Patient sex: M
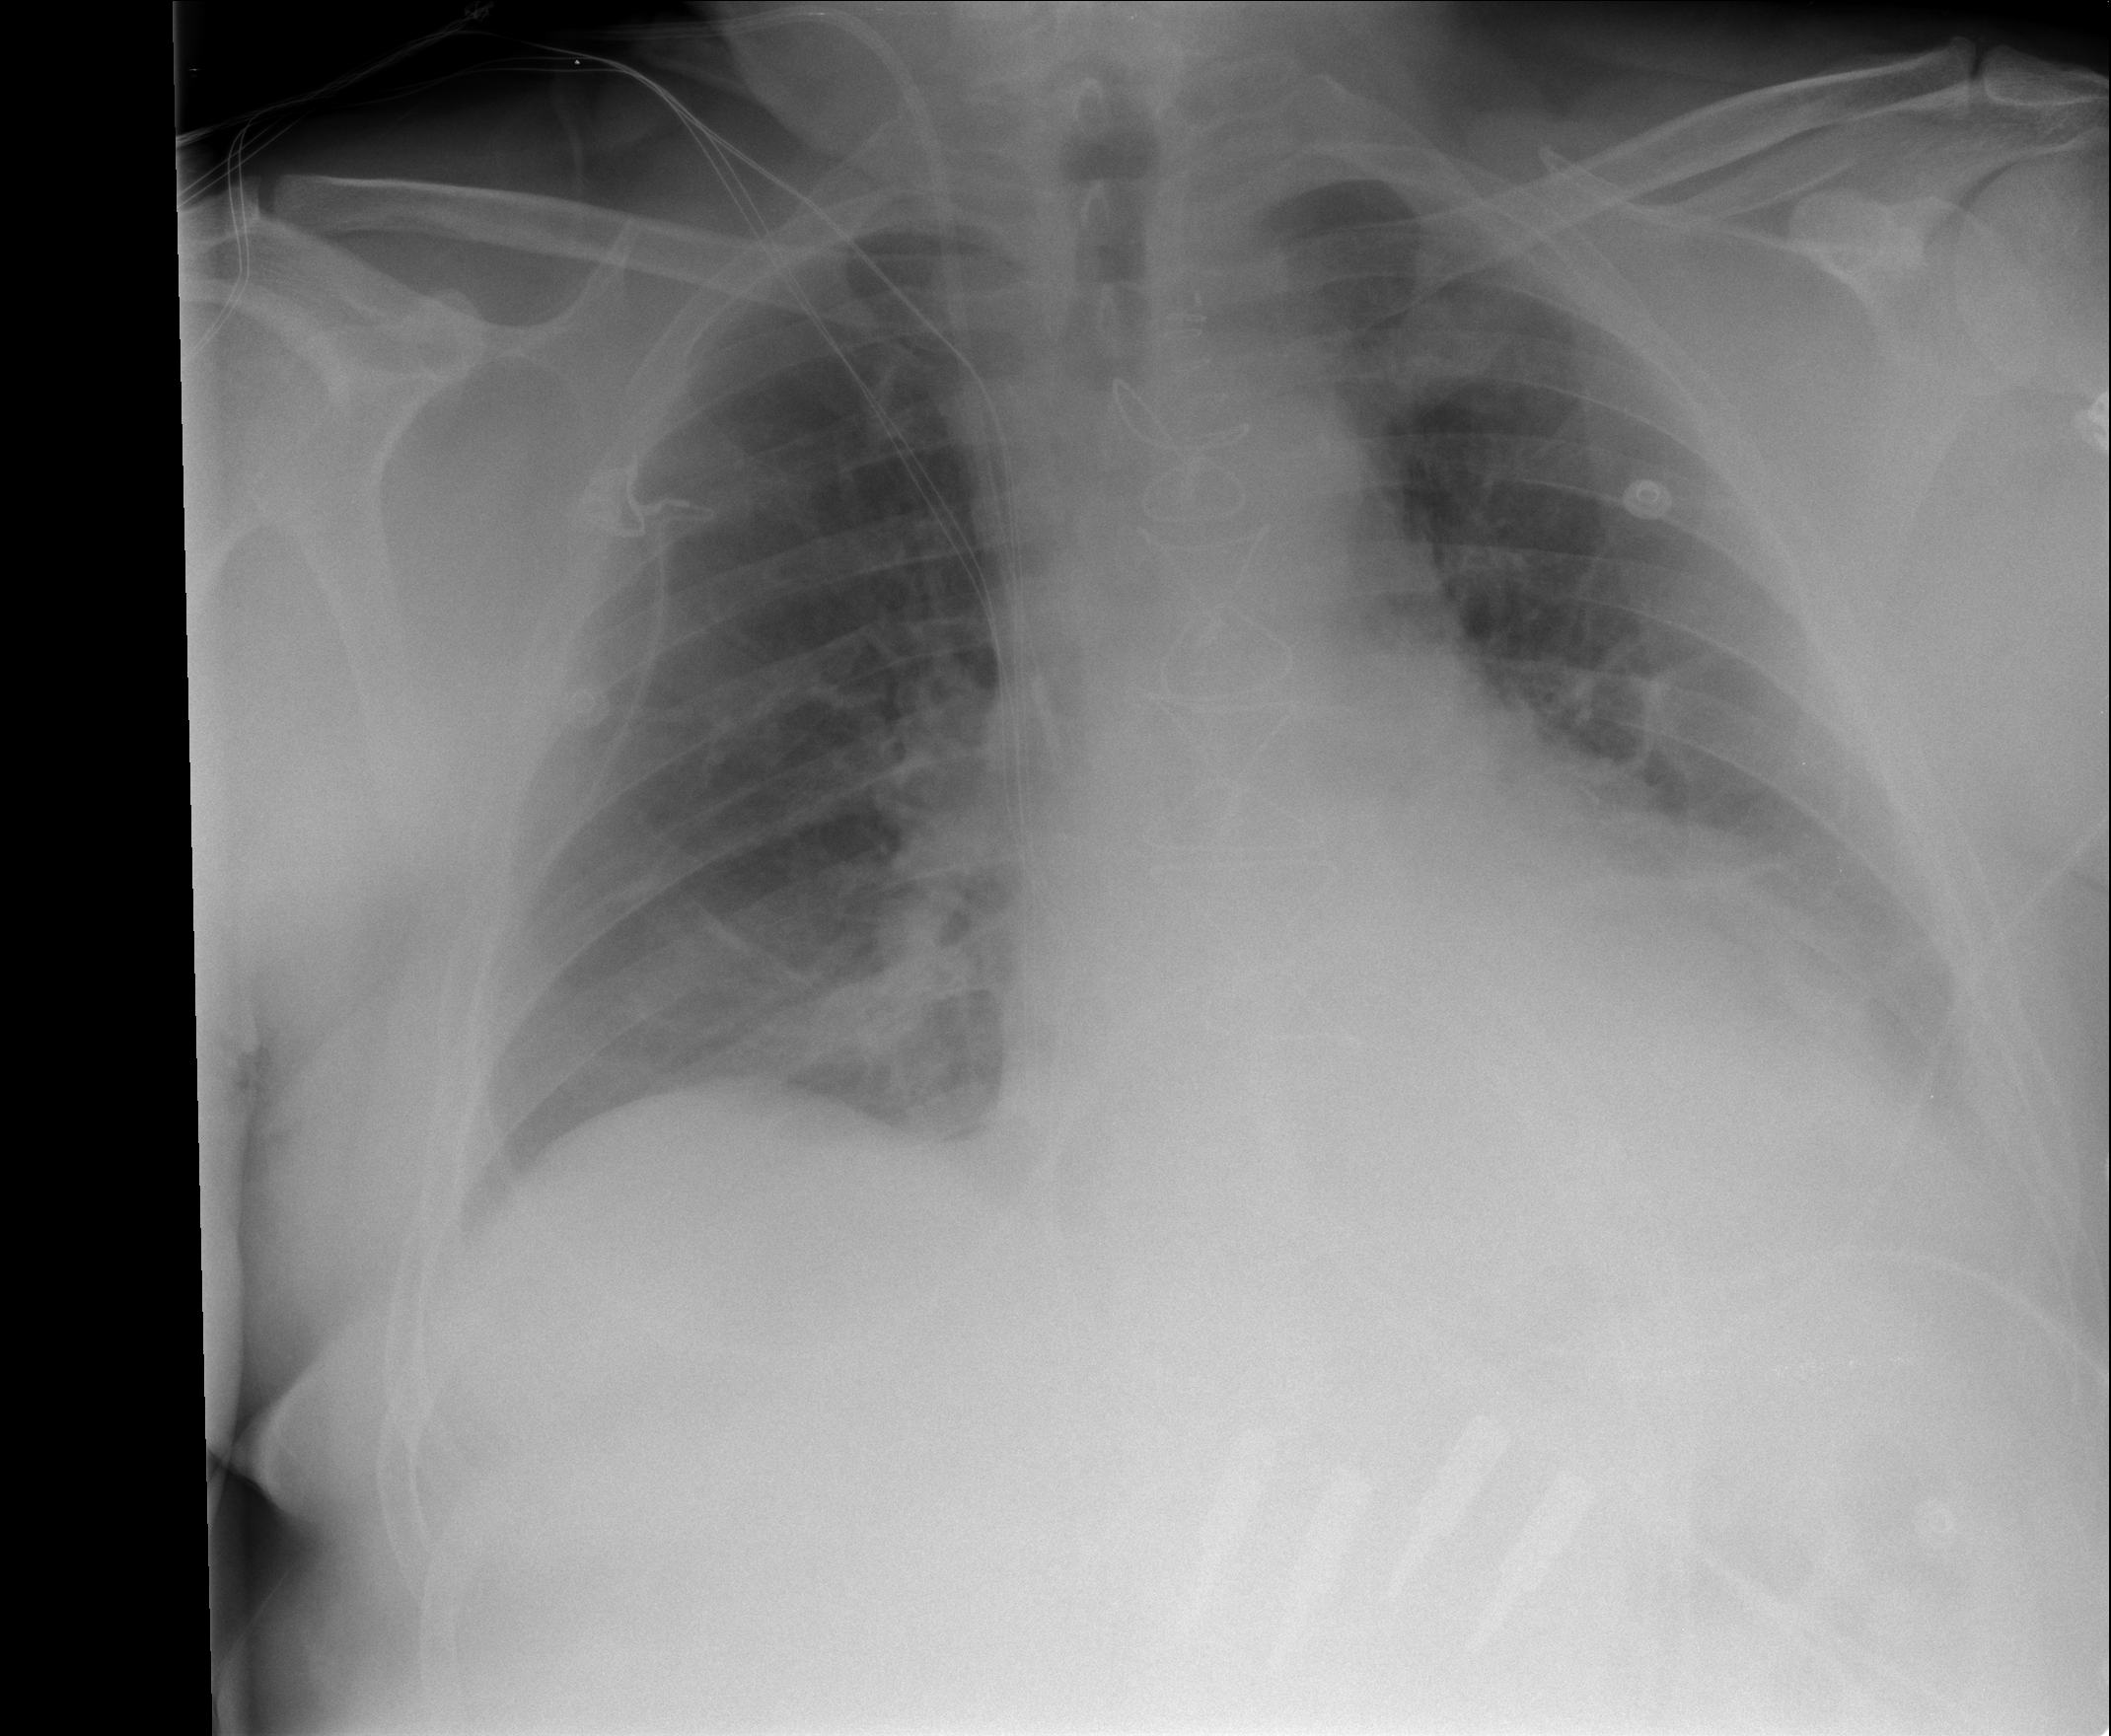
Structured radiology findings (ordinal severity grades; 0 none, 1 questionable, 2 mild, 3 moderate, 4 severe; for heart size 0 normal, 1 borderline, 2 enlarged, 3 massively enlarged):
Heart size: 1
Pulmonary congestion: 2
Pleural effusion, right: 1
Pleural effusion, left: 2
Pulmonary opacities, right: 0
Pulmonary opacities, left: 0
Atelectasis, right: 2
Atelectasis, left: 2